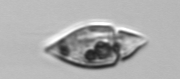
Label: Amphidinium